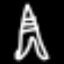
Label: The Eiffel Tower